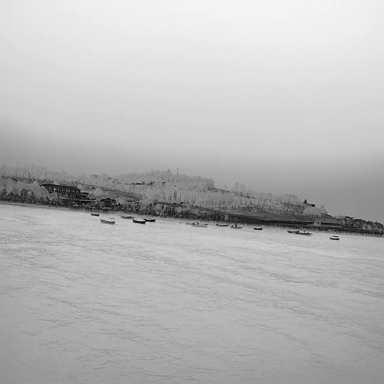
There are 13 bulk_carriers in the infrared image.